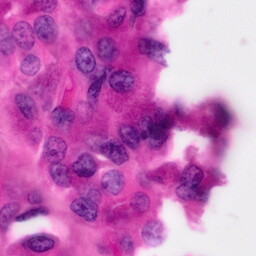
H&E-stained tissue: Pancreatic